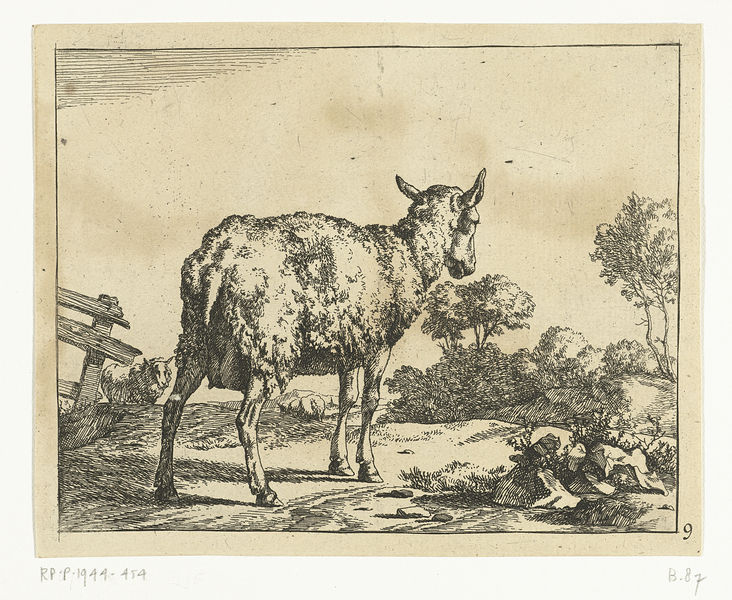
Titel: Staand schaap, van achter, bij hek
Künstler: Marcus de Bye
Standort: Amsterdam
Institution: Rijksmuseum
Schlagwörter: blanc, noir, gravure, campagne, dessin, noir et blanc, agneau, cailloux, mouton, laine, bétail, barrière, mouton brebi, brebi